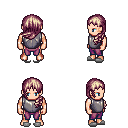
a pixel art fantasy rpg character, male body template, human, light skin, steel chest armor, magenta pants, white blonde left-swept hairstyle, white slippers, four views (front, back, left, right), 2x2 character sprite sheet, small pixel art, hard edges, no anti-aliasing